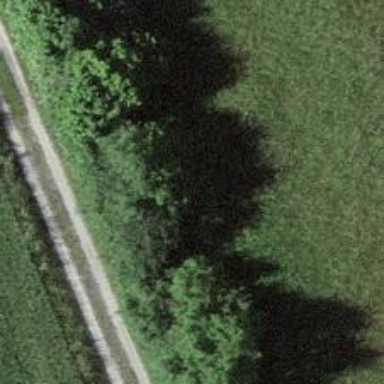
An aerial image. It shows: Hedge barrier.